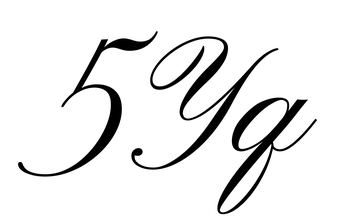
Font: PinyonScript-Regular